Field crop: tomato
Growth stage: 2
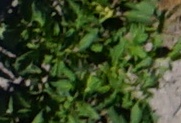
Species: tomato